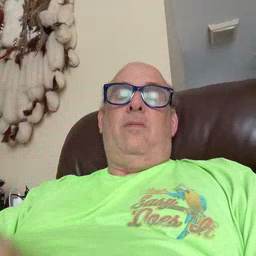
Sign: pool